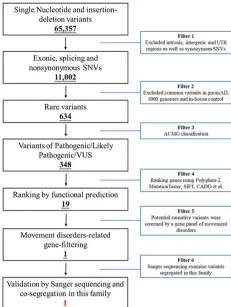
Clinical data of the family with HSP. (H) Schematic representation of the filtering strategies employed in the WES analysis.
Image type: chart (chart)